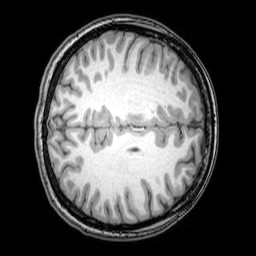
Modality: T1w
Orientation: axial
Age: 23
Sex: female
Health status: healthy
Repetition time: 0.081 s
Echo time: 0.037 s